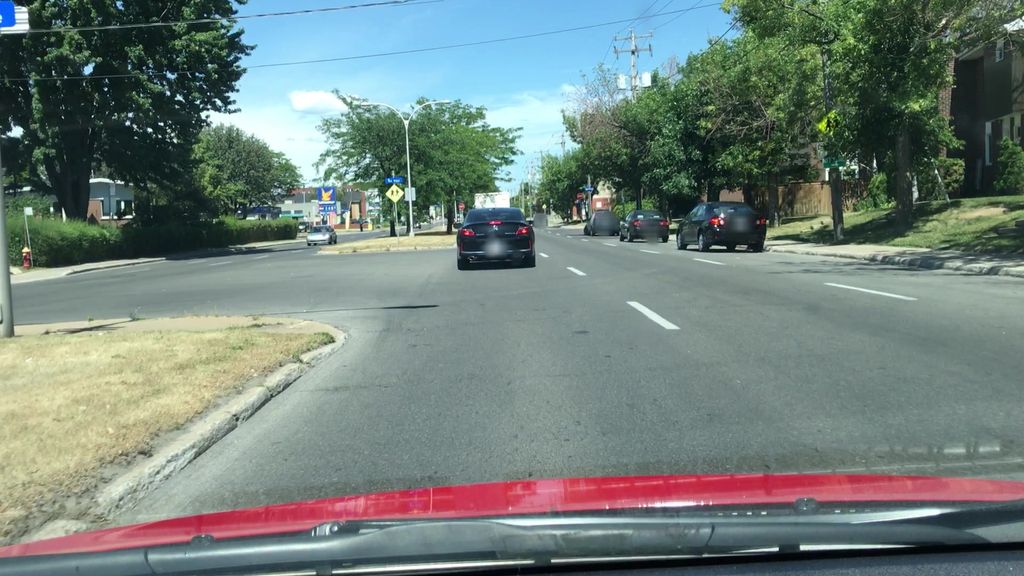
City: montreal